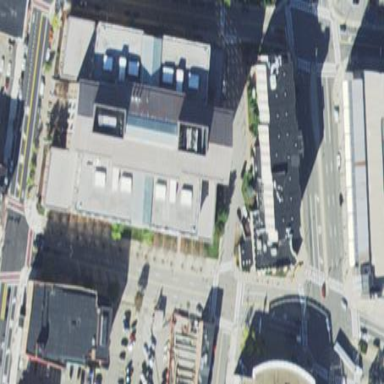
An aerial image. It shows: Civic building that serves as courthouse.